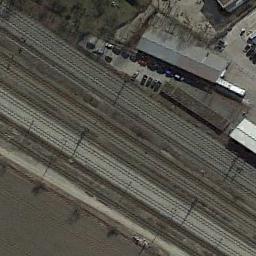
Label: railway